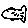
Label: fish